Question: I want create a simple GUI application with Eclipse. I add a JButton into JFrame. I want whenever clicked on button, the text of button chenged to 'Hello'. I use following code:
'''
JButton btnNewButton = new JButton("New button");
btnNewButton.addActionListener(new ActionListener() {
public void actionPerformed(ActionEvent e) {
btnNewButton.setText("Hello");
}
});
'''
but i get following error:
'''
Cannot refer to a non-final variable btnNewButton inside an inner class defined in a different method
'''

I search in internet and find out that i must add keyword to first of variable like following:
'''
final JButton btnNewButton = new JButton("New button");
'''
this problem solved, but my question is how to add final keyword to variables automatically during add controls to JFrame in Eclipse?
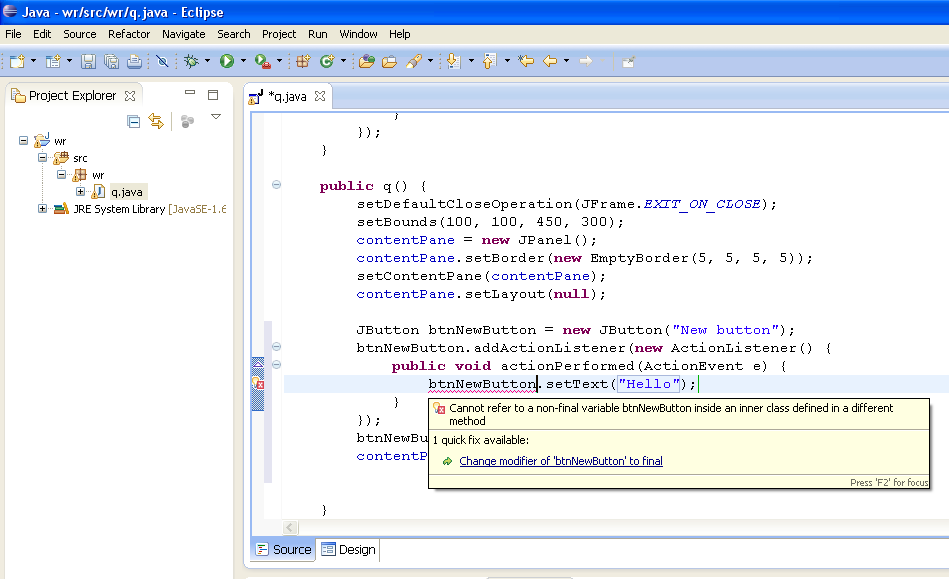
Answer: In Eclipse go to following menu :
'''
Window -> preferences-> WindowsBuilder-> Swing -> Code Generation
'''
in section in section checke the